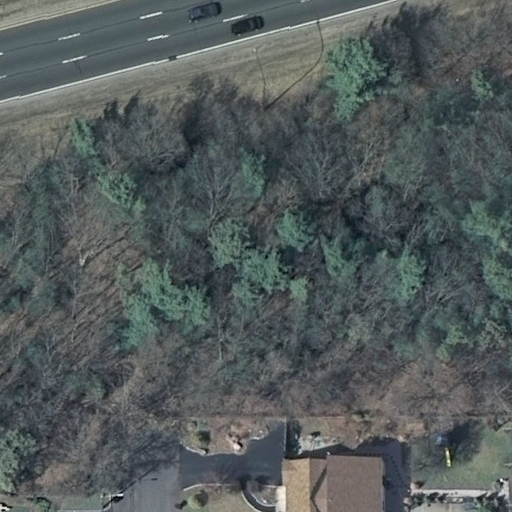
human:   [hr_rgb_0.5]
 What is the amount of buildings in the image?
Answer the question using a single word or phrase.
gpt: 1

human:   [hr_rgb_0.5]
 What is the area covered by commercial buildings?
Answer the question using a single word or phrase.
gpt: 0m2

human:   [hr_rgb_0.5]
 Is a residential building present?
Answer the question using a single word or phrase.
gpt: yes

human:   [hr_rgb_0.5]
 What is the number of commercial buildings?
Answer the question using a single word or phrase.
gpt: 0

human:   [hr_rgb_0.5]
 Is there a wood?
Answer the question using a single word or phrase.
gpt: yes

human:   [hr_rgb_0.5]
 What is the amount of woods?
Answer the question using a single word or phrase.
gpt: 1

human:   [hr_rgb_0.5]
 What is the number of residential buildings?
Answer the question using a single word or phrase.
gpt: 1

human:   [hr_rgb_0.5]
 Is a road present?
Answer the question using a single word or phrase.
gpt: yes

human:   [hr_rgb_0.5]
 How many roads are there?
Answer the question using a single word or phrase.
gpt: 2

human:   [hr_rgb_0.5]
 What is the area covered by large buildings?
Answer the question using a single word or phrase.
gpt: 0m2

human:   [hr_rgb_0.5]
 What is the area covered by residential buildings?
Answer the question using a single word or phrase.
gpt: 115m2

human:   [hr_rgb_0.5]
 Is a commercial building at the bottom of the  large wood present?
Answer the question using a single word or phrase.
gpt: no

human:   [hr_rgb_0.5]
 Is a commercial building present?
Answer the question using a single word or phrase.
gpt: no

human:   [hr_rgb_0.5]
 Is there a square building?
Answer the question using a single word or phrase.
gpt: no

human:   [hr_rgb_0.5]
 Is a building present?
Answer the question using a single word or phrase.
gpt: yes

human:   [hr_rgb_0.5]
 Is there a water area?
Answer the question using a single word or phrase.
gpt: no

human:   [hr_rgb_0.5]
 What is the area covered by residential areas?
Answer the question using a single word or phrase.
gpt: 10599m2

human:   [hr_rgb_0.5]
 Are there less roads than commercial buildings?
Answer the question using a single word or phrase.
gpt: no

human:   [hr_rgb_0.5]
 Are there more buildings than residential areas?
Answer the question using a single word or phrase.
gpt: no

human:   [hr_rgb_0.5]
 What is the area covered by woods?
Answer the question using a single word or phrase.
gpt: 10599m2

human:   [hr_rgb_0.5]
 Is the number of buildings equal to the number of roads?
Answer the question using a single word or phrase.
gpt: no

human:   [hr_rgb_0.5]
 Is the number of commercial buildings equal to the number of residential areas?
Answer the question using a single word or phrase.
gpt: no

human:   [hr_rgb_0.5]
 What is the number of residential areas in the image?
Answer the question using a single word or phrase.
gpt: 1

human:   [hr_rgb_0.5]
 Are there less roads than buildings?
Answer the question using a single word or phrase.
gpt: no

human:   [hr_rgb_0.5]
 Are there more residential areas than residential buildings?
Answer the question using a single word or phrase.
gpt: no

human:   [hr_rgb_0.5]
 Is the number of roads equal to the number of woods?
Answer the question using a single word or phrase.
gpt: no

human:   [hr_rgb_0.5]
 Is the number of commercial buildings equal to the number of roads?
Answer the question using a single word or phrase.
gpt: no

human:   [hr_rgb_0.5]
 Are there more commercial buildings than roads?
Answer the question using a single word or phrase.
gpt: no

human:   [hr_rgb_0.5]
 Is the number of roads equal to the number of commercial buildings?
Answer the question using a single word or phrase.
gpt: no

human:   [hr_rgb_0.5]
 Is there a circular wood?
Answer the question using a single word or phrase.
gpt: no

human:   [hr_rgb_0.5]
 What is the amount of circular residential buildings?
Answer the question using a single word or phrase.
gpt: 0

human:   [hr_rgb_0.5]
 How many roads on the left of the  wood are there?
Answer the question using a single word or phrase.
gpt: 2

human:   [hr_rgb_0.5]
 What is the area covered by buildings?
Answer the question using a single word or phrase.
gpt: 115m2

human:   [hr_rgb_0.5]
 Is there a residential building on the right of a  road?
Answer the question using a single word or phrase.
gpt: yes

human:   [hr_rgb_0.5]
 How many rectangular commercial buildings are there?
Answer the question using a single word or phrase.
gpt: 0

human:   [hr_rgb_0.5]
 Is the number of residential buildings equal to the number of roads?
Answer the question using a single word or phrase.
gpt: no

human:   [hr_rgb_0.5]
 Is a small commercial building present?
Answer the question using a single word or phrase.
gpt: no

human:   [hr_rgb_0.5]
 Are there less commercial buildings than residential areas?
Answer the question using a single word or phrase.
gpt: yes

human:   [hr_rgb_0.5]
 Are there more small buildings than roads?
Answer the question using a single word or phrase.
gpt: no

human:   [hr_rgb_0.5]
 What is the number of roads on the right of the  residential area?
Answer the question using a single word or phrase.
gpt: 2

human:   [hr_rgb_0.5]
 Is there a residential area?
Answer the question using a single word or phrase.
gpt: yes

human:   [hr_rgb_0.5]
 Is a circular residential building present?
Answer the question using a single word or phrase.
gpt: no

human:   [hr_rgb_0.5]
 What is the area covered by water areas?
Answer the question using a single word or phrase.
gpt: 0m2

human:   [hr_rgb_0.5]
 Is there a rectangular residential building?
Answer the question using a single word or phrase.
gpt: no

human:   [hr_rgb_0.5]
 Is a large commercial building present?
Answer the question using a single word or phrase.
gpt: no

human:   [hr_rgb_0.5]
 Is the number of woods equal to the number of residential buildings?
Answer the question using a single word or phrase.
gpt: yes

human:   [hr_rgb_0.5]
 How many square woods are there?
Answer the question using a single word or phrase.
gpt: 0

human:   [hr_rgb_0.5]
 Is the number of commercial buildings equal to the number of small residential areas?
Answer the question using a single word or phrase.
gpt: yes

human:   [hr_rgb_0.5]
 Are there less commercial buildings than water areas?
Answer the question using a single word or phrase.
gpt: no

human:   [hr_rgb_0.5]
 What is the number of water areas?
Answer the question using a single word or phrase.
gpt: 0

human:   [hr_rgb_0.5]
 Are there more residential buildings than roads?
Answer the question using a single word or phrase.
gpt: no

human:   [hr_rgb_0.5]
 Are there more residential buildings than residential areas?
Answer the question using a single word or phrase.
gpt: no

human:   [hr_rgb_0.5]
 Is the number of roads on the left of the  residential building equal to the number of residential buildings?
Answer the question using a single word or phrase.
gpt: no

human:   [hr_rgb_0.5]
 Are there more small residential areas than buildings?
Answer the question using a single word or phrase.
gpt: no

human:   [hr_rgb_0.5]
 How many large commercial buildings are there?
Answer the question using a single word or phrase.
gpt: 0

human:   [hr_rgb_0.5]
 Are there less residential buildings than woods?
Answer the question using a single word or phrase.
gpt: no

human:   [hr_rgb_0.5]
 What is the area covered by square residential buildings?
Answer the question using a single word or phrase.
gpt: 0m2

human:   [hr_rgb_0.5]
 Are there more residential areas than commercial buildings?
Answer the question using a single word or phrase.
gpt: yes

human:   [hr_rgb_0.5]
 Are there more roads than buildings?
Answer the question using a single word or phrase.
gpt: yes

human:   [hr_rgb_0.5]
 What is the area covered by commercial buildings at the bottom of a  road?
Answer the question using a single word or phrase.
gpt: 0m2

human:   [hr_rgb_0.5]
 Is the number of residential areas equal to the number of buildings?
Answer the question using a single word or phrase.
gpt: yes

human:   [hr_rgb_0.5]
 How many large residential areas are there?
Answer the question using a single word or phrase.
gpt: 1

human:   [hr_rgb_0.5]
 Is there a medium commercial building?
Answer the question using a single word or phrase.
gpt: no

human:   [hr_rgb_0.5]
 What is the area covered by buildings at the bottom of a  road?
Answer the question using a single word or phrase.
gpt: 115m2